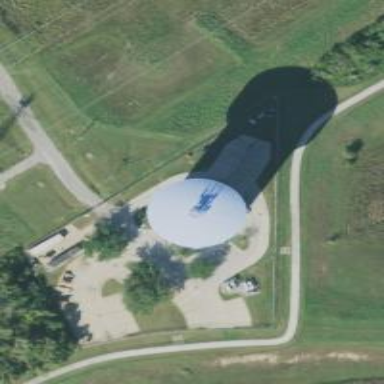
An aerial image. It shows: Water tower that is man-made.